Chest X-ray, AP view. Patient: 62 years old, sex M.
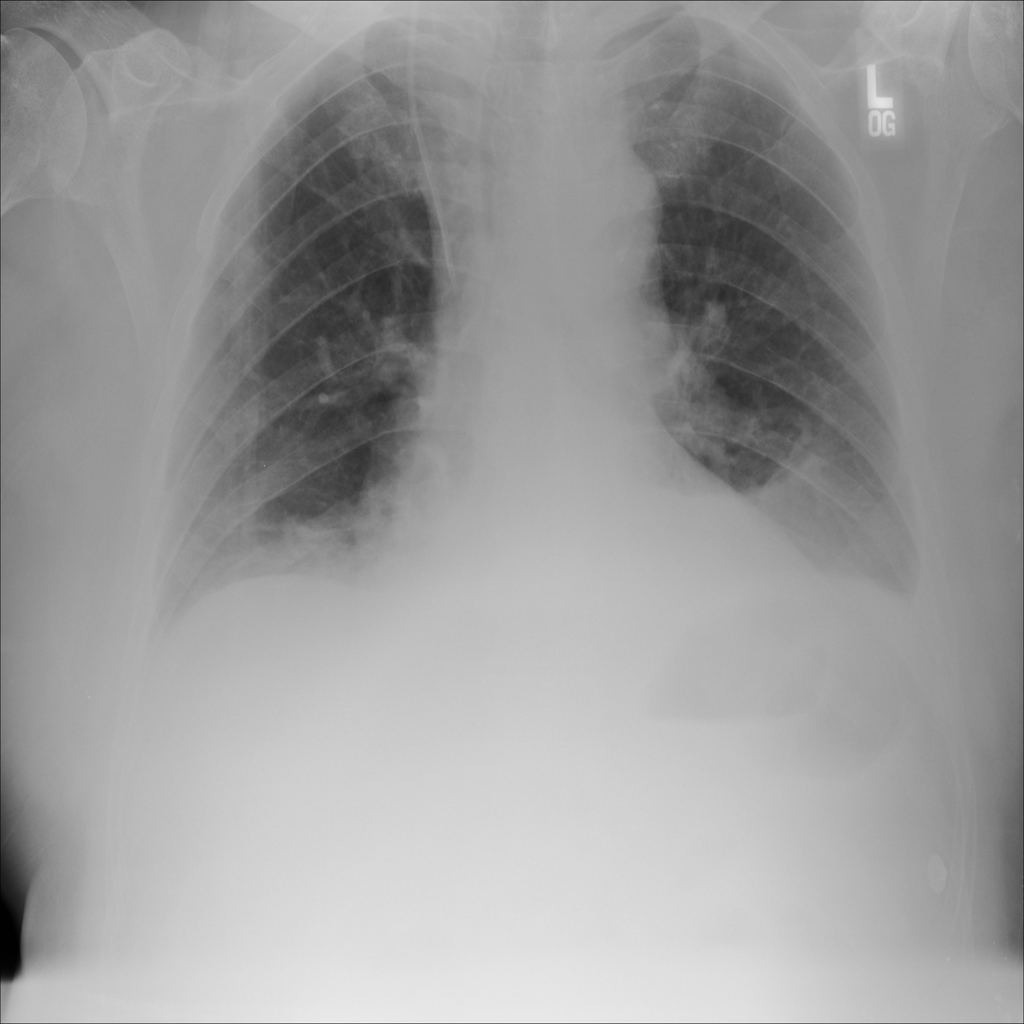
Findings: Atelectasis, Pleural_Thickening